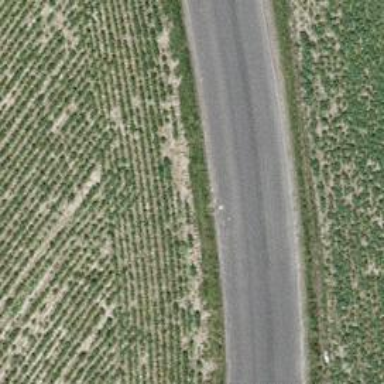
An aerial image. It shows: Tertiary road.